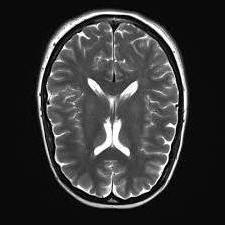
Label: notumor